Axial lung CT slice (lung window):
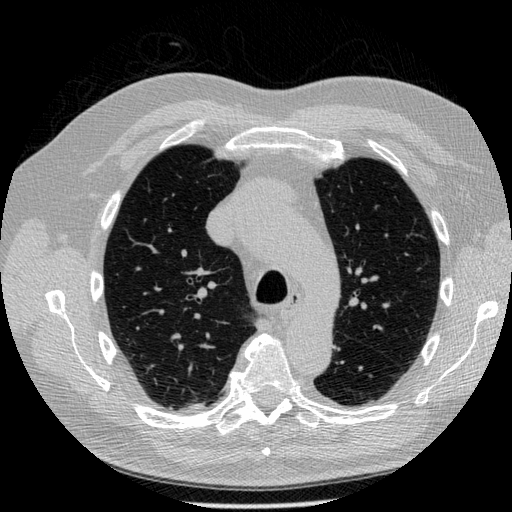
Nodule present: no